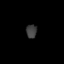
Tissue: skin
Cell type: Epithelial cells
Senescence score: 0.8384
Nuclear area (px): 140
Mean DAPI intensity: 62.45